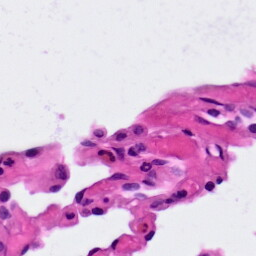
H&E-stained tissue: Lung